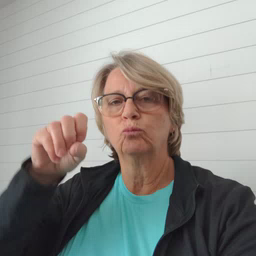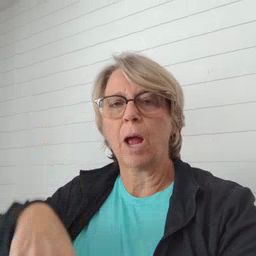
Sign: drop